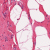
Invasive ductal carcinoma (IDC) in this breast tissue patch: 0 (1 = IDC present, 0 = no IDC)